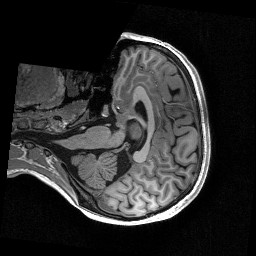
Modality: T1w
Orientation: axial